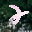
Label: 2